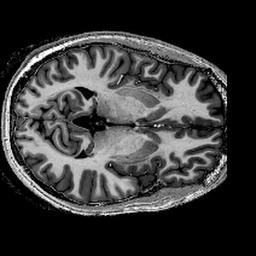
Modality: T1w
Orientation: axial
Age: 28
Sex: male
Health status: healthy
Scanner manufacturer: siemens
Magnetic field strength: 9.4 T
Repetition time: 6 s
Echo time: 0.003 s